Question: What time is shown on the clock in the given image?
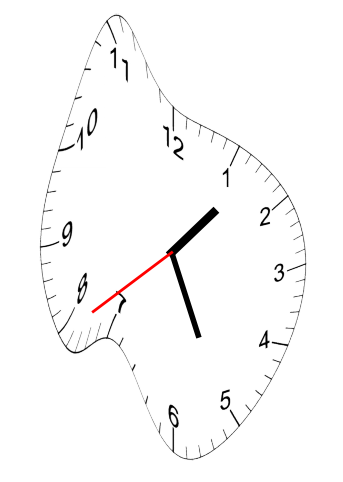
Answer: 01:25:39